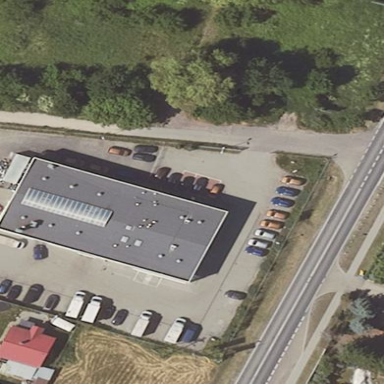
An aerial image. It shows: Commercial building housing car shop.